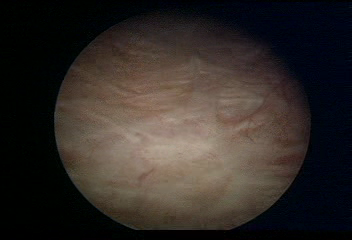
Modality: WLC
Class: Normal mucosa
Bladder cancer association: No